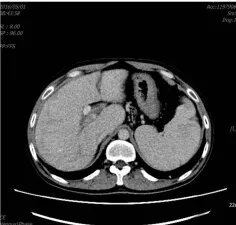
Imaging examination: a-c: In 2016, imaging revealed mild stenosis in the main portal vein. There was a conspicuous presence of collateral branches (indicated by the red arrow), facilitating the inflow of blood into the liver during the portal venous phase. Furthermore, the enhancement patterns observed in both the liver and spleen appeared uniform and essentially consistent.
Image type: radiology (ct)